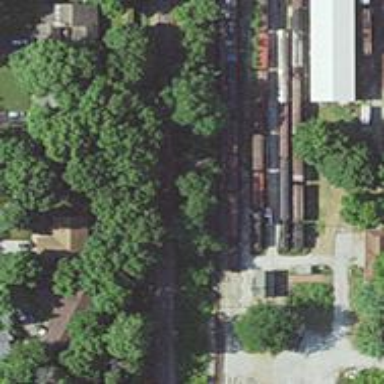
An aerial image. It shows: Preserved railway.